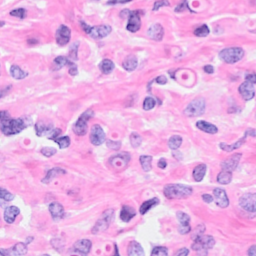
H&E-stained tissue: Breast